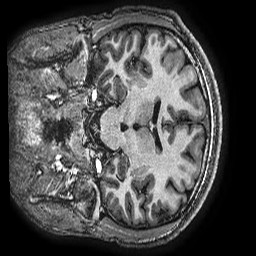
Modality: T1w
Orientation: coronal
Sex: male
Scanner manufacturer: ge
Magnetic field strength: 3 T
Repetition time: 0.007644 s
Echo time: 0.003468 s